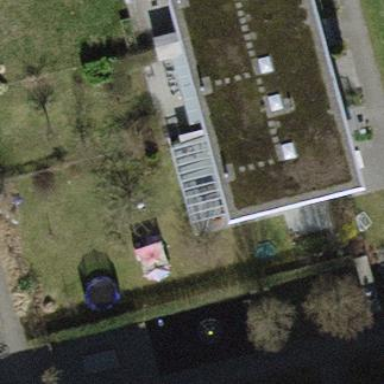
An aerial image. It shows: Flat-roofed building.